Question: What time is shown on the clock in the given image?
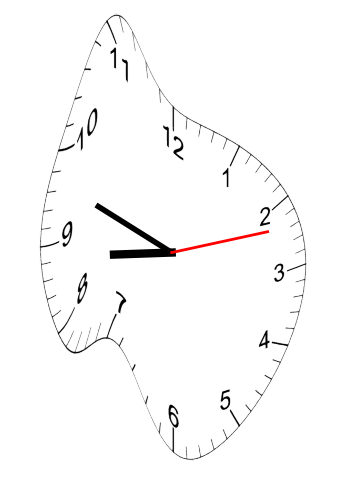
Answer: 08:48:12